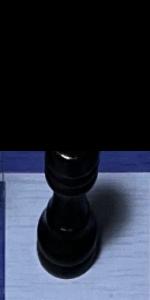
Label: Rook_Black